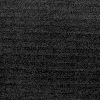
Atmospheric dust classification: dusty